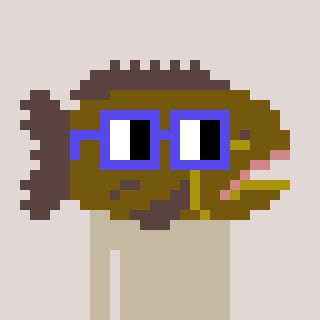
a pixel art character with square blue glasses, a grouper-shaped head and a foggrey-colored body on a warm background